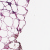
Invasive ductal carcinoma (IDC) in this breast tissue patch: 0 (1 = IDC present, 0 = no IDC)